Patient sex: M
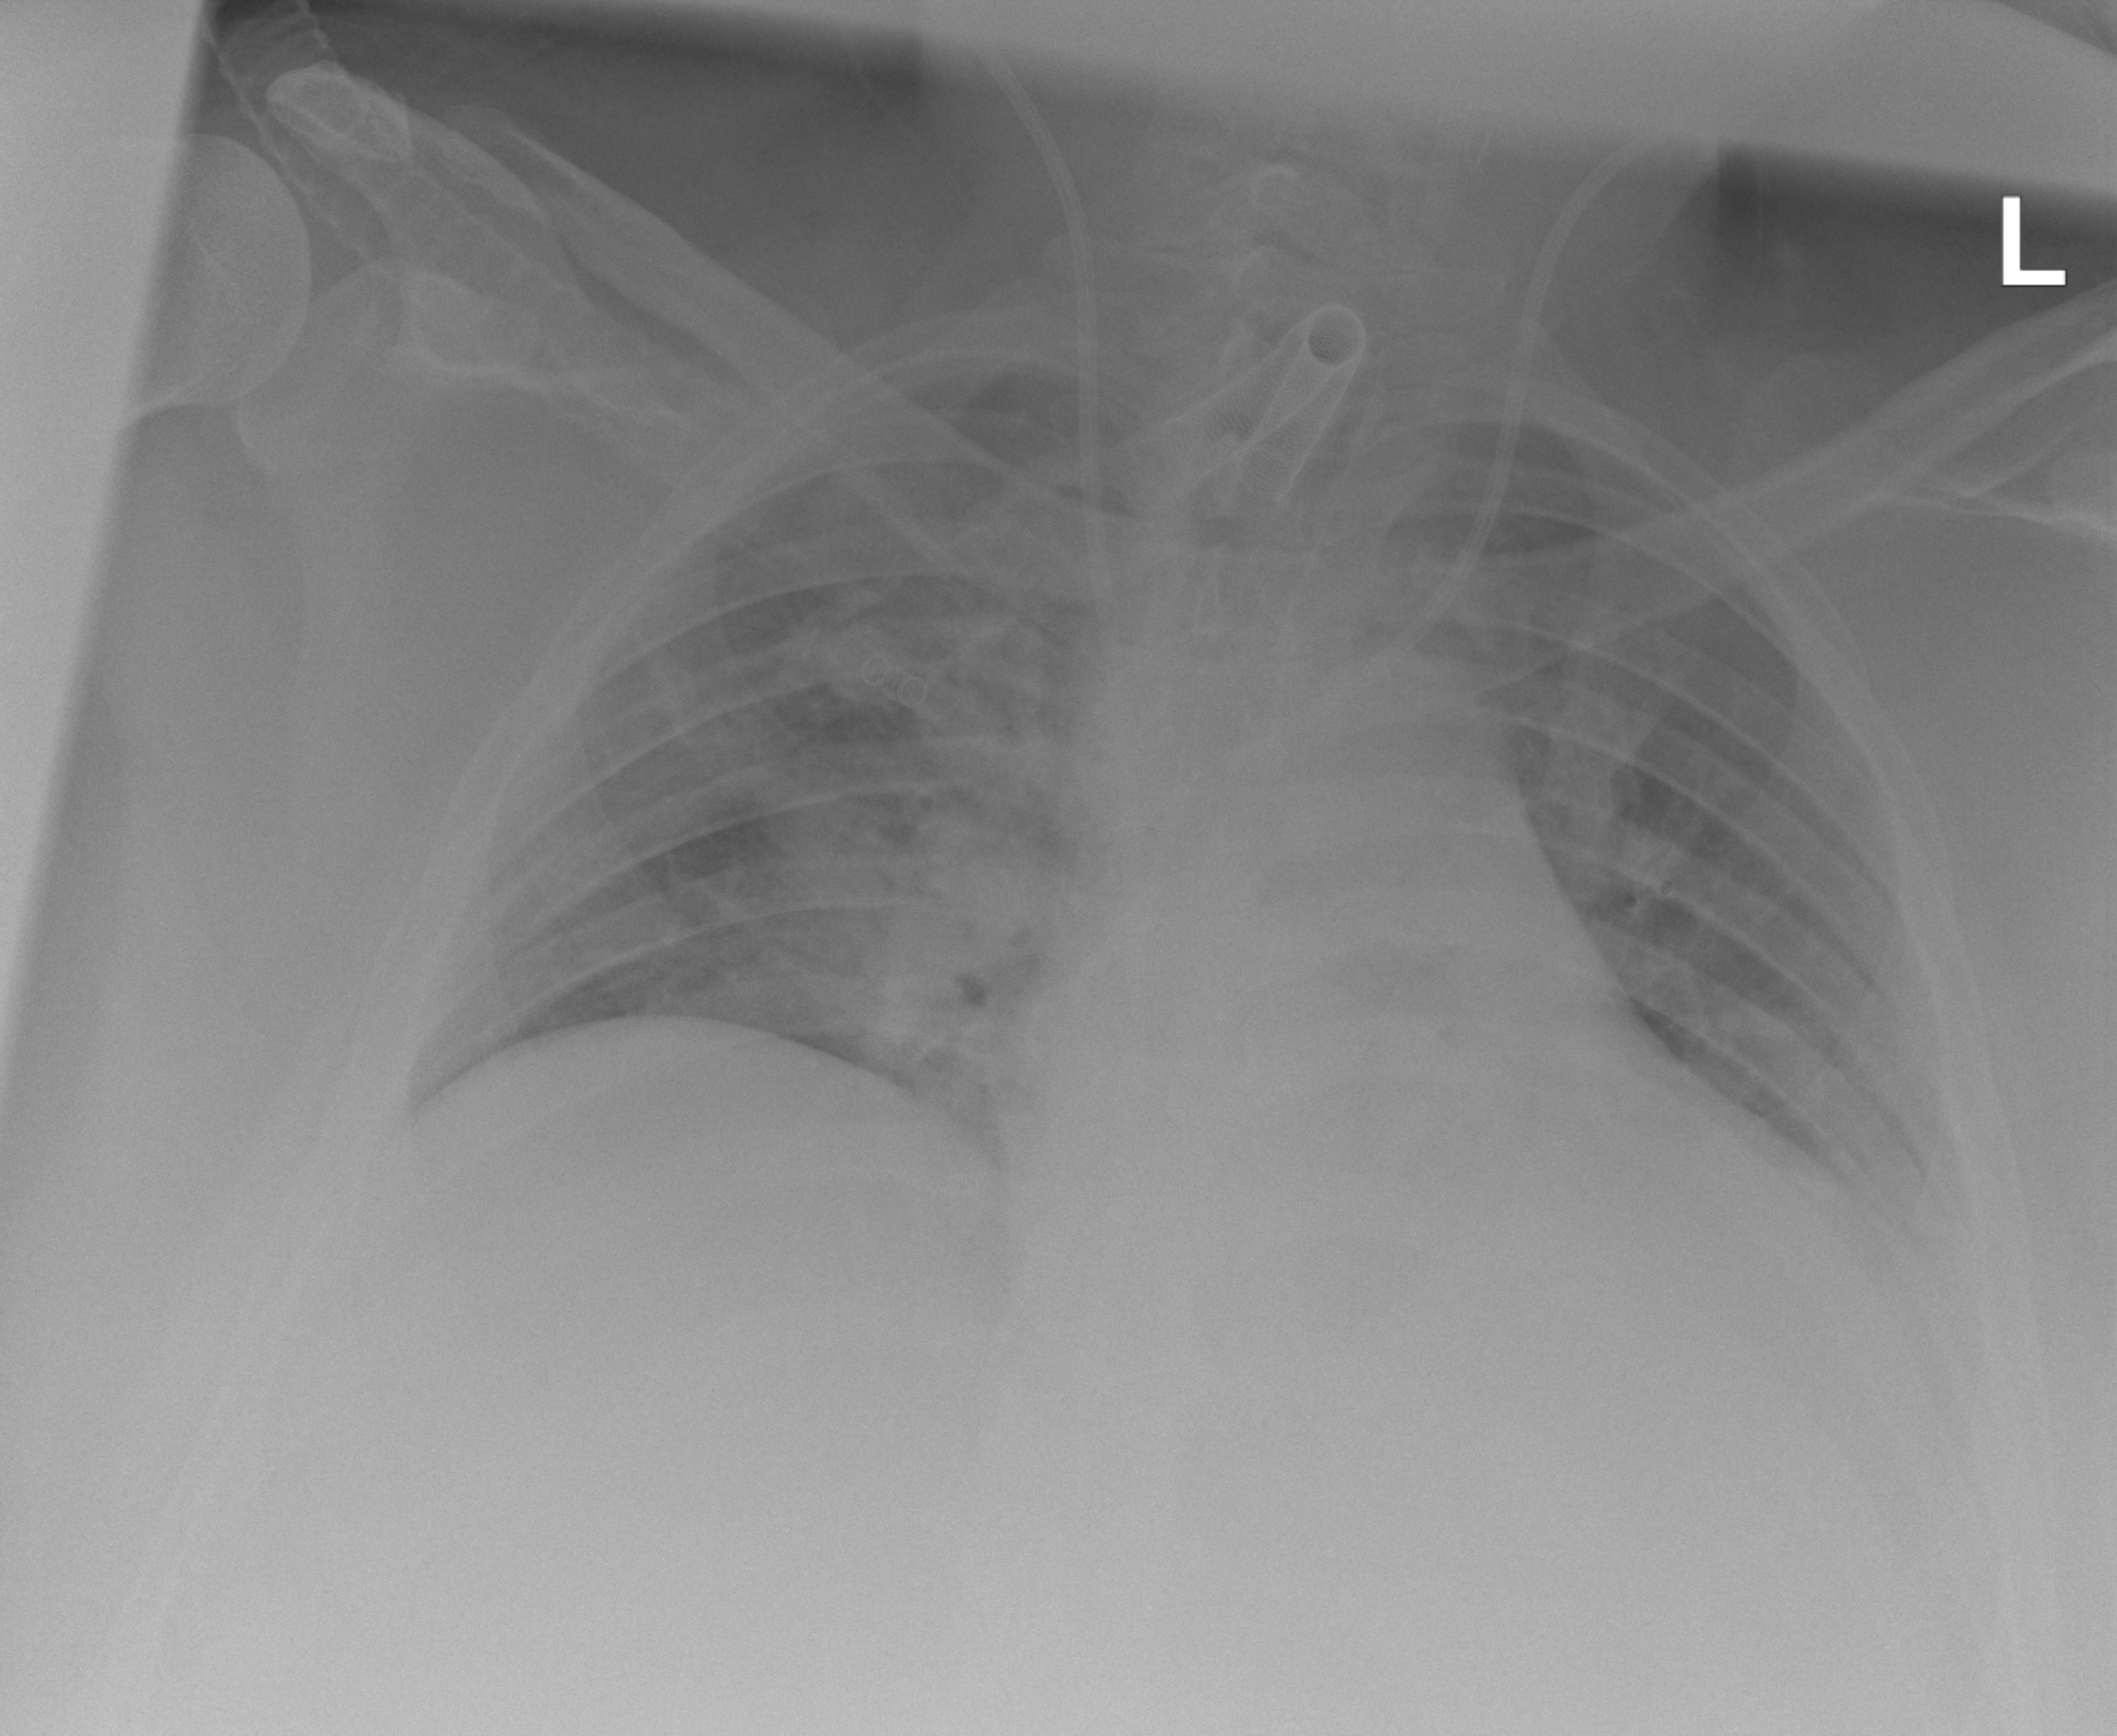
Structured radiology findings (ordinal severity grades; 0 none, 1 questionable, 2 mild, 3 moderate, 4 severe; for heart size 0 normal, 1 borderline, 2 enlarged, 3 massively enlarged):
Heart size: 2
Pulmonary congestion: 3
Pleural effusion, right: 0
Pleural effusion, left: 1
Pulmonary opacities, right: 2
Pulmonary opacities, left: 2
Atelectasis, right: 2
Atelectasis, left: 2